Question: I am writing a simple play framework application with authentication where in passwords are hashed using BCrypt.
In simple words, my question is this : I have observed that in JPA entities, when you call the get method of a property, its set method is also somehow called..This is a problem if i am doing a non-idempotent operation within the set method.
I will describe a simplified example of my problem here
'''
@helper.form(routes.Application.authenticate) {
<h3>Login</h3>
<ul id="login_box">
<li>
<span class="loginbox_label">Username : </span>
<input type="text" class="login_input" id="usernm-input" name="email" value='@form("email").value' placeholder="Enter Username..." />
</li>
<li>
<span class="loginbox_label">Password : </span>
<input type="password" class="login_input" id="passwd-input" name="password" placeholder="Enter Password..." />
</li>
<li>
@if(form.hasGlobalErrors) {
<p class="error">
@form.globalError.message
</p>
}
</li>
</ul>
<hr />
<a href="#" onclick="javascript:window.location.href = '@routes.Application.forgotpwd()?usr='+$('#usernm-input').val()" class="forgotpwdlink">Retrieve Forgotten Password</a>
<input type="submit" class="alt_btn login_btn" value="Login" />
<hr />
}
'''
On Submit it goes to the authenticate function
'''
@play.db.jpa.Transactional
public static Result authenticate(){
Form<Login> loginForm = form(Login.class).bindFromRequest();
if(loginForm.hasErrors())
{
return badRequest(index.render(loginForm));
}
else
{
//Save Email to session
session("email", loginForm.get().email);
//Redirect to dashboard
return redirect(routes.Application.showDashboard());
}
}
'''
'''
public static class Login
{
public String email;
public String password;
public String validate()
{
User usr = User.findByEmail(email);
if(usr == null)
return MessageStrings.USER_NOT_FOUND; //User Not Found
if(usr.getPassword().equals(this.password))
{
return MessageStrings.NO_ERROR; //NO ERROR
}
else
{
return usr.getPassword();//MessageStrings.PASSWORD_MISMATCH; //Wrong Password
}
}
}
'''
As you can see,I am nowhere calling the usr.setPassword method. Also, I am returning the usr.getPassword() in the else part to return it and display it on the page instead of the error message.
'''
@Transient
@Constraints.Required
@Formats.NonEmpty
private String password;
@Access(AccessType.PROPERTY)
@Column(name = "password")
public String getPassword(){
return this.password;
}
public void setPassword(String password){
this.password = password + "1";//BCrypt.hashpw(password, BCrypt.gensalt());
}
'''
Link to the complete JPA entity : <URL>
I only added the relevant part of the code here. Now looking at the code, you would figure that each time I submit the form it must just return the stored password(because I return usr.getPassword() in the else part). Notice the .
Now if i keep submitting with incorrect password..this is what i am getting

Why is this happening?
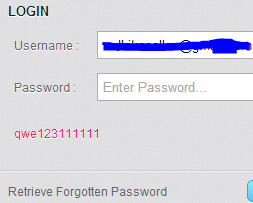
Answer: You explicitely chose property access for your entity. This means that the setters are called to populate your entity. But your setter is not really a setter. So rename this method to something else, and add a real setter, or use field access rather than property access.
IMHO, hashing the password should not be done by the entity, and even less by a setter. The expected behavior is that the getter should return the value that has been set by the setter.